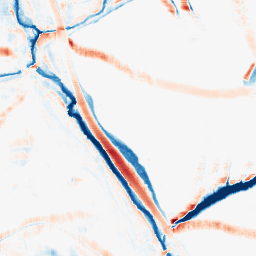
Category: morphological
Decomposition family: morphological_square
Decomposition parameters: operation: average
size: 15
Upsampling method: quintic
Upsampling parameters: scale: 4
Upsampling scale: 4